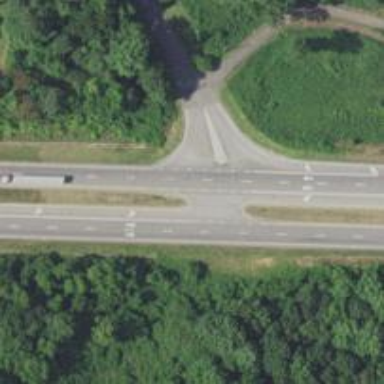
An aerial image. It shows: Asphalt road designated as trunk highway.